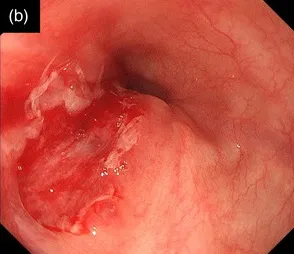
Endoscopic appearance of the esophagus. (b) Endoscope removal: A laceration is observed at the stenosis.
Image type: endoscopy (other_endoscopy)